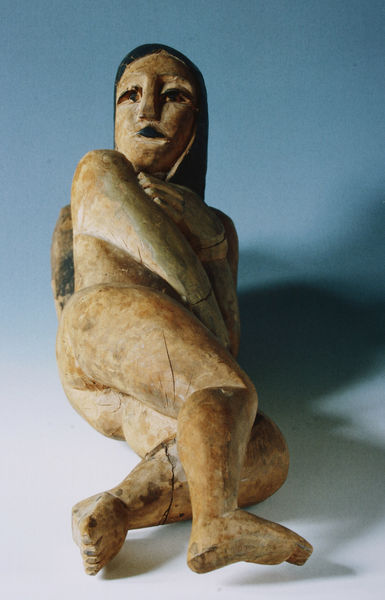
Titel: Liegende
Künstler: Ernst Ludwig Kirchner
Standort: Dresden
Institution: Staatliche Kunstsammlungen Dresden, Skulpturensammlung
Schlagwörter: akt, blau, fuß, hand, körper, nackt, schatten, grob, braun, brust, finger, frau, holz, marmor, mund, nase, blick, tuch, expressionismus, alt, arm, arme, augen, gesicht, lang, mensch, stein, hände, auge, figur, haare, pose, lippen, schulter, keramik, skulptur, statue, ton, beine, sprung, bein, füße, gesäß, hintern, liegen, afrika, risse, naiv, handarbeit, ernst, bildhauerei, nackte, plastik, monumental, knie, liegend, scham, schenkel, wade, zehen, foto, fotografie, maske, bedeckt, schnitt, anschauen, puppe, löcher, schnitzerei, kaputt, venus, holzfigur, primitiv, schiele, geschnitzt, ren, marionette, riss, proportionen, schnitz, schnitzkunst, lipen, altertümlich, archaisch, fetisch, hande, gliedmaßen, venus pudica, schamhaft, schützend, handgemacht, ahände, n, po, gelenkt, schenkle, blaue lippen